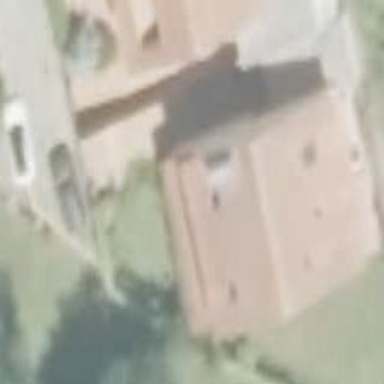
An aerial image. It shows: Simple and straightforward house.